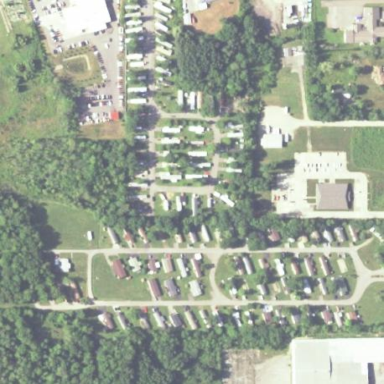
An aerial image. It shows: Residential area known as trailer park.